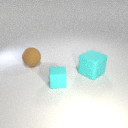
small cyan rubber cube to the right of large brown rubber sphere